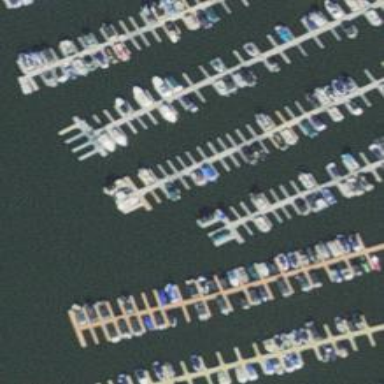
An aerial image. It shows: Man-made pier.